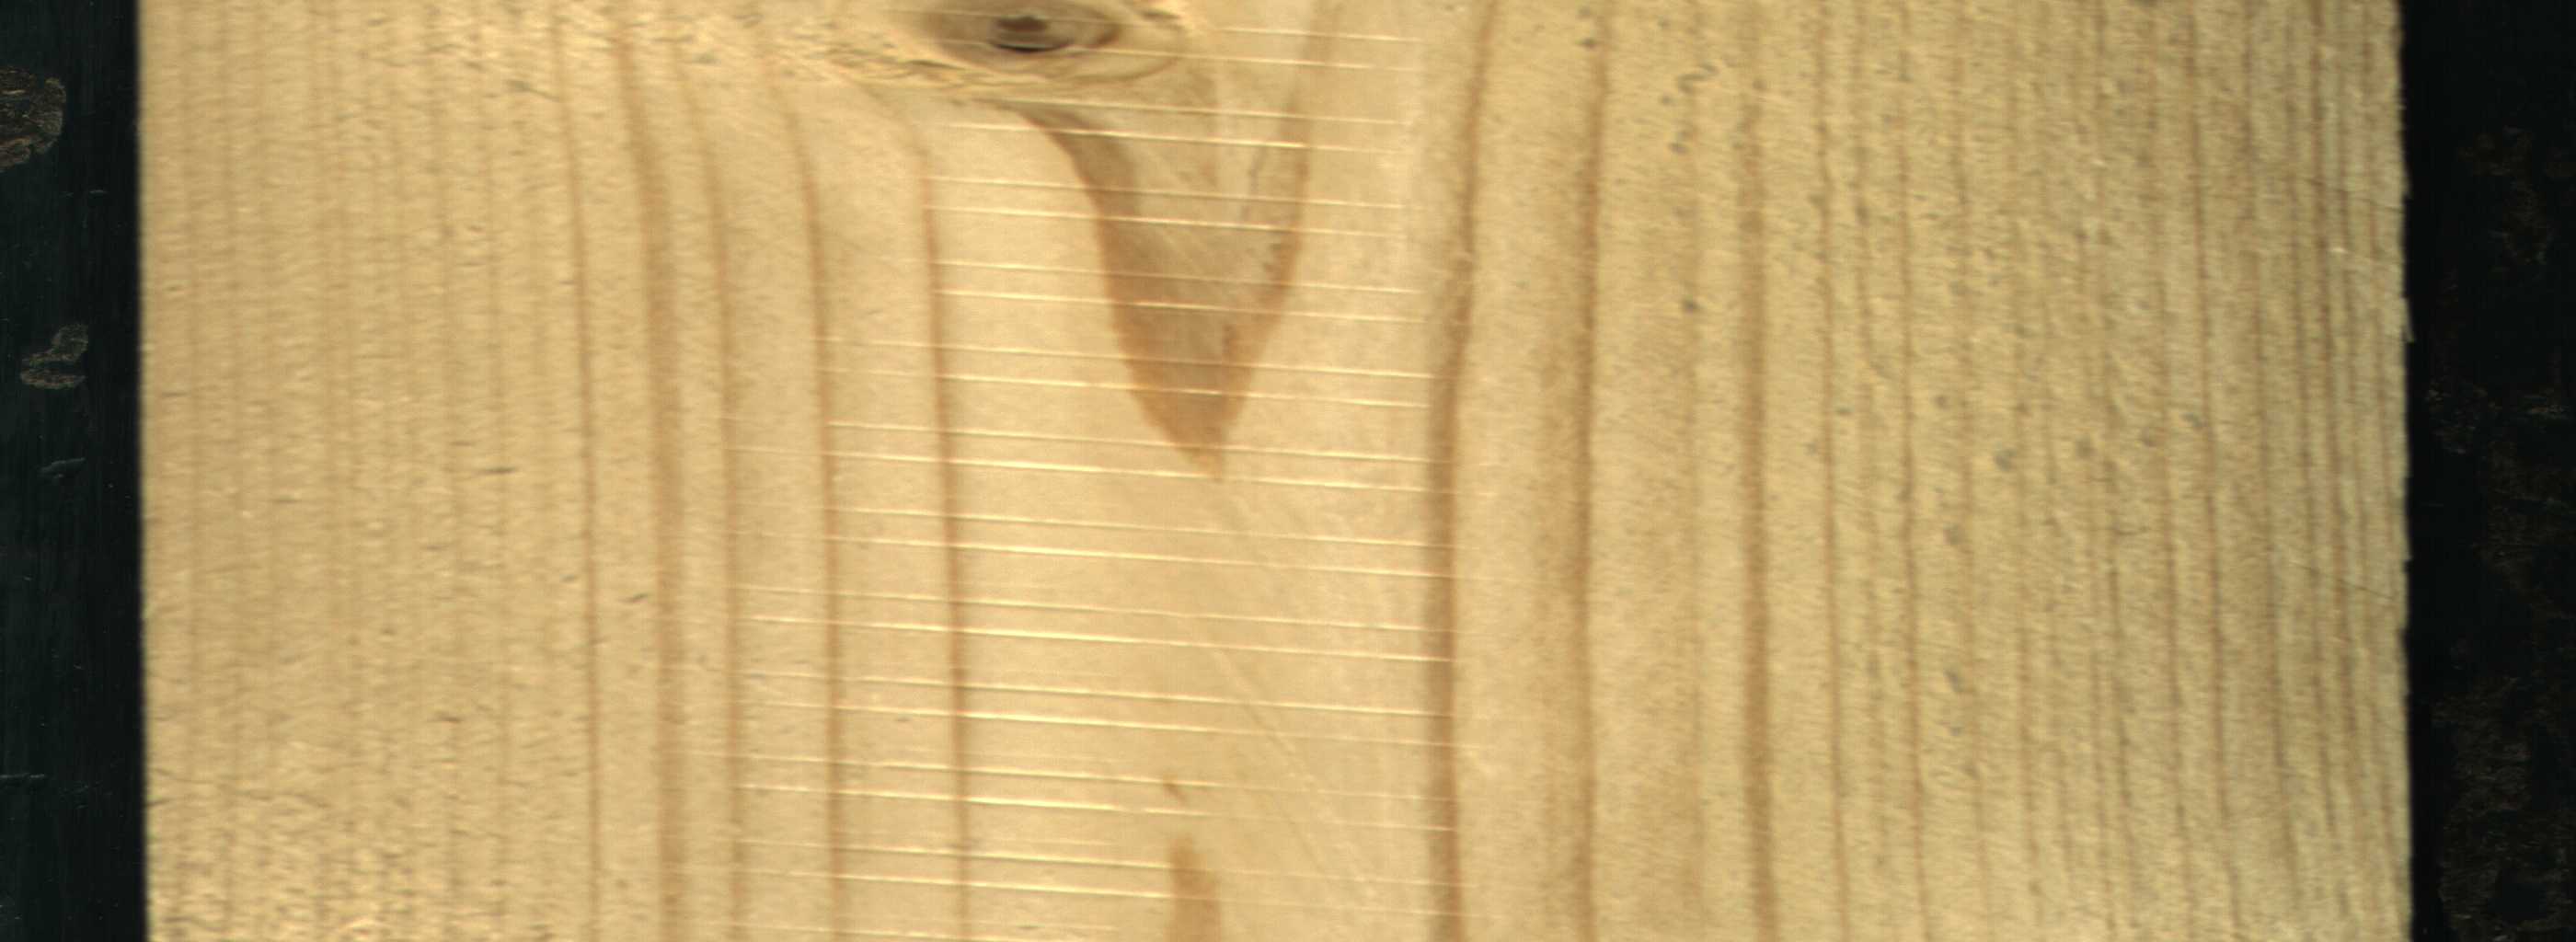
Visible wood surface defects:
Live_Knot